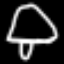
Label: mushroom